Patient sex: M
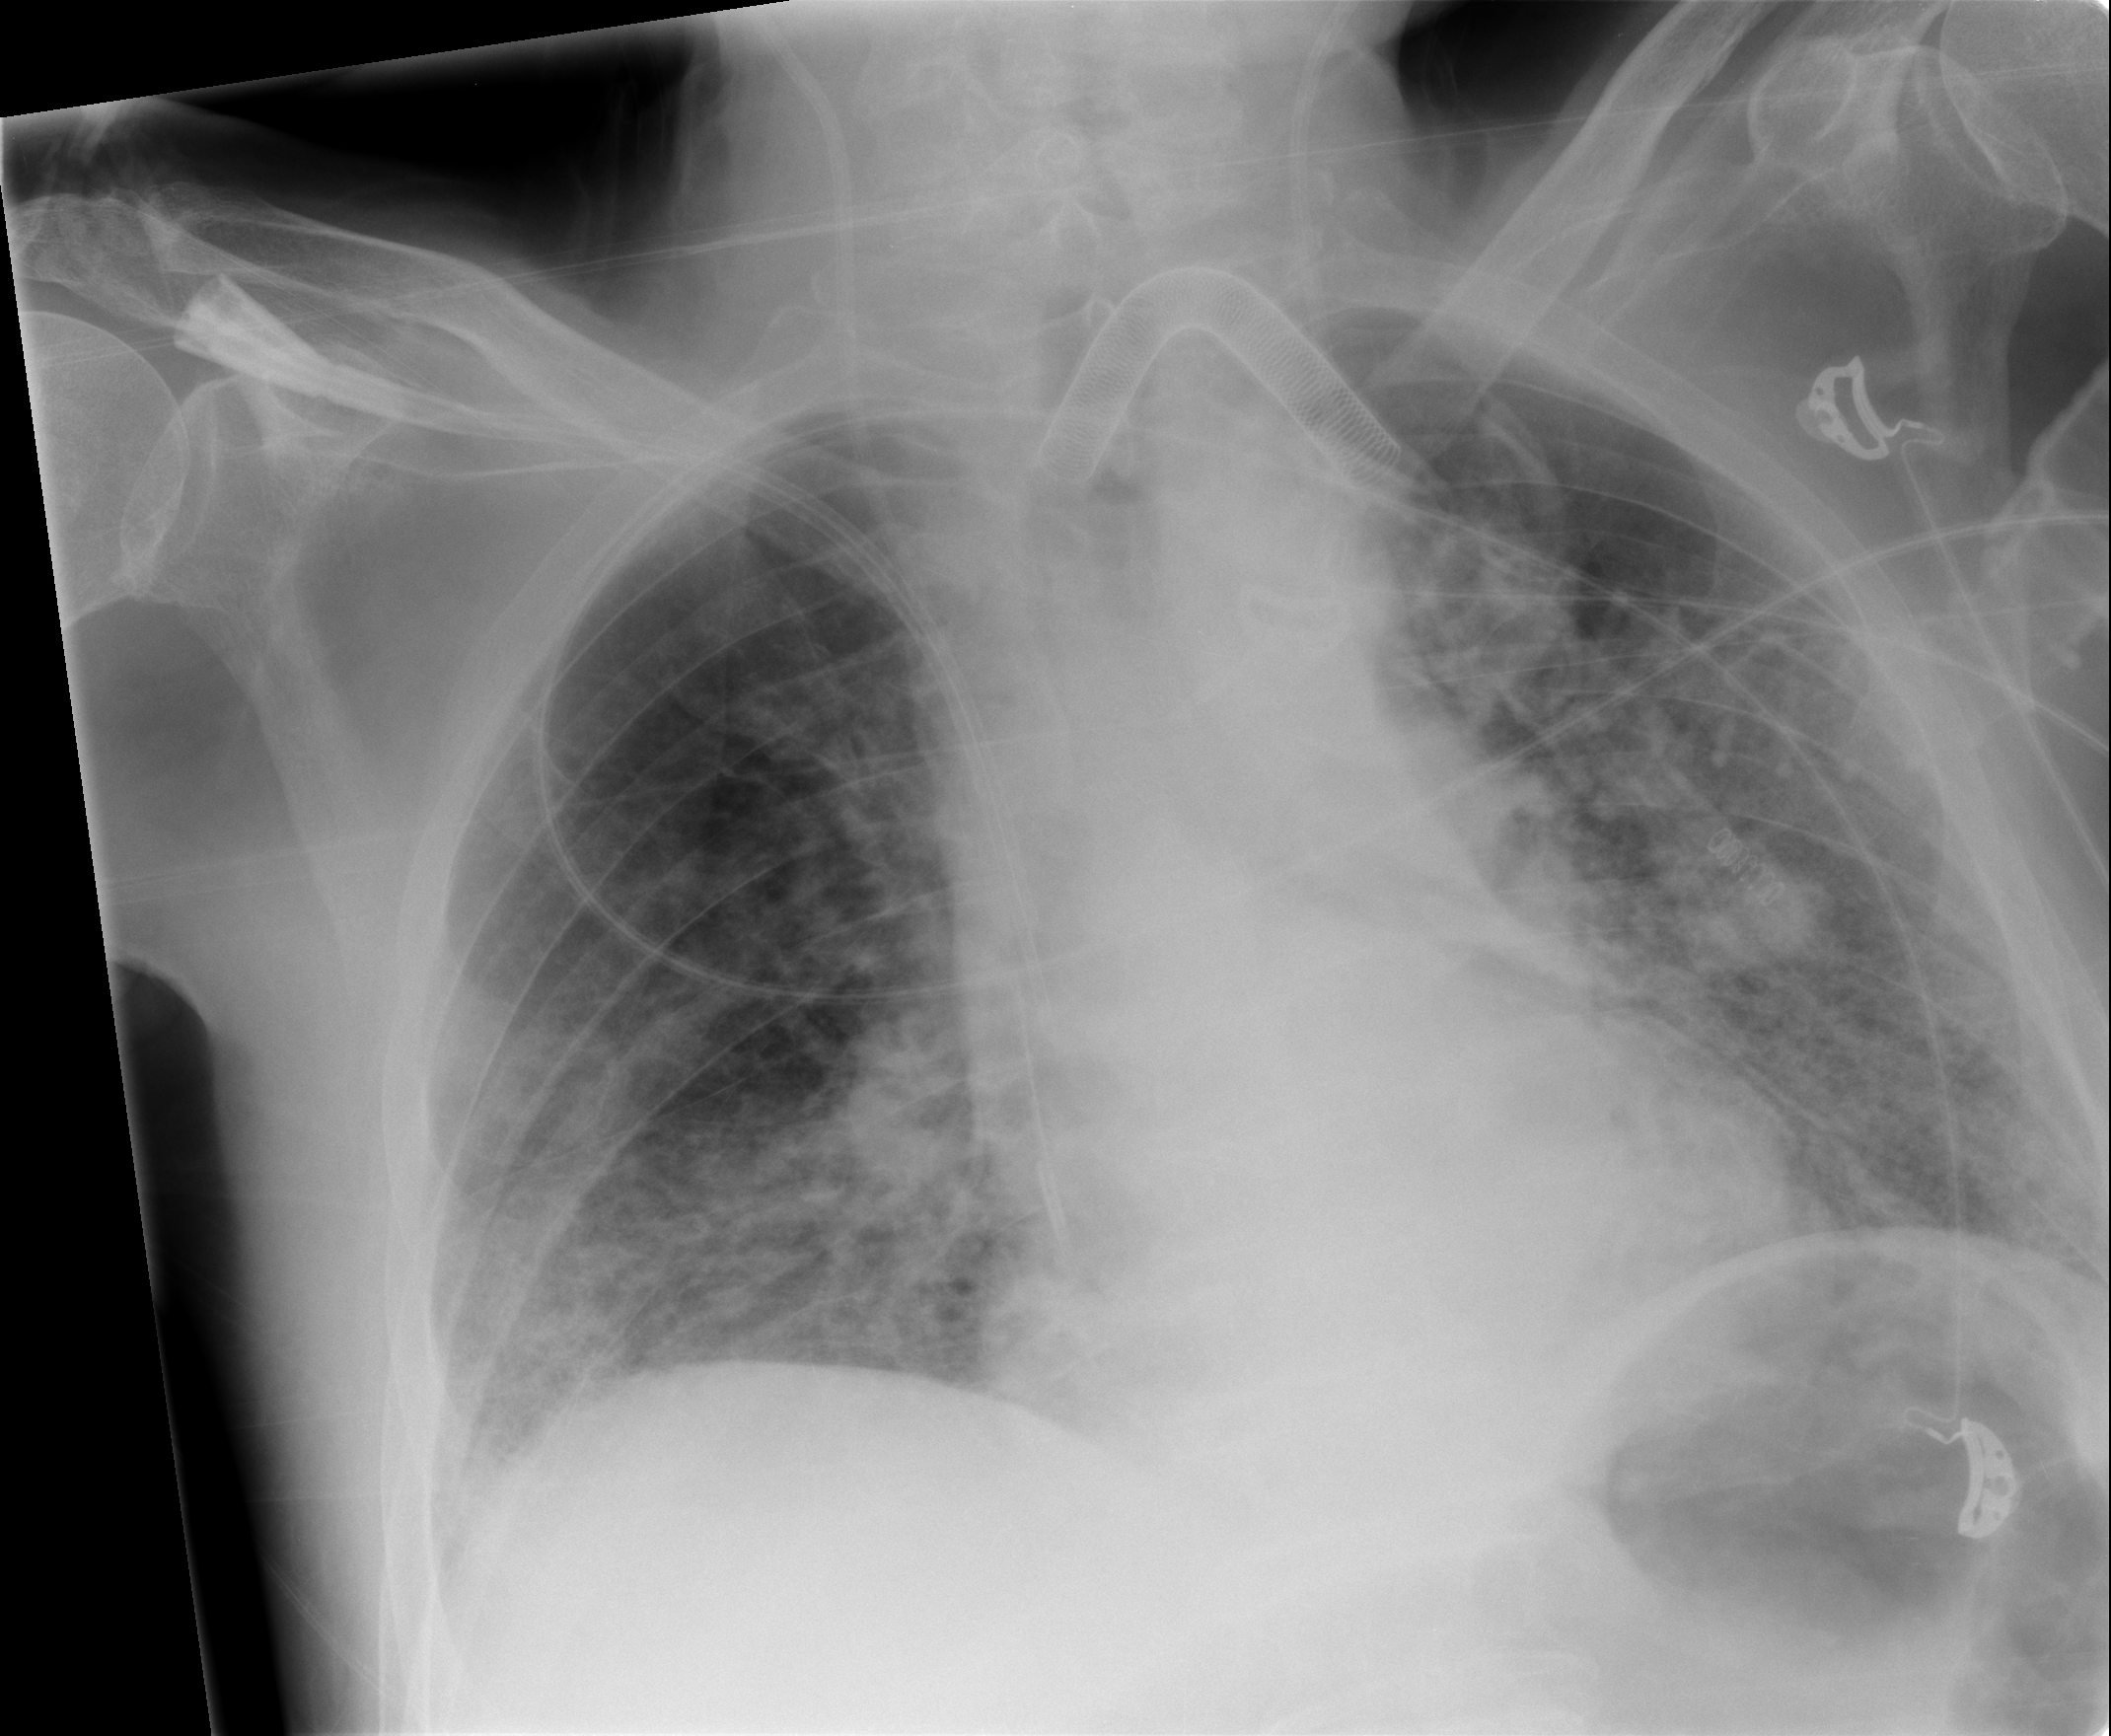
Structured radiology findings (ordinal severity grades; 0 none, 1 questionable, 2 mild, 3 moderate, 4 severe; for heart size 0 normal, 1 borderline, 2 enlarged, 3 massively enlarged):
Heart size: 0
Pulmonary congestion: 2
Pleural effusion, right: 1
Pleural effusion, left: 0
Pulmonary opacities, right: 3
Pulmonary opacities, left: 3
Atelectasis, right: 2
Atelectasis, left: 2